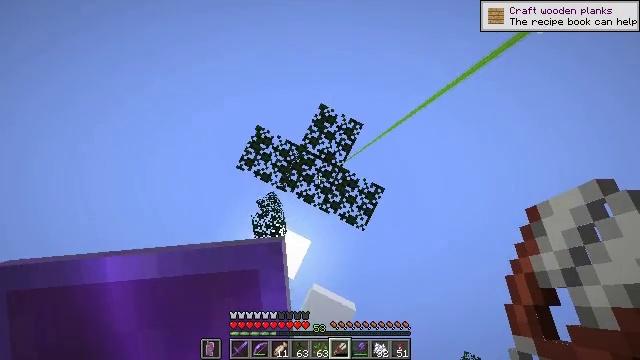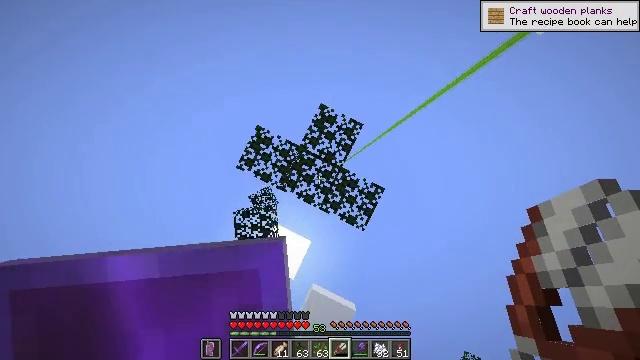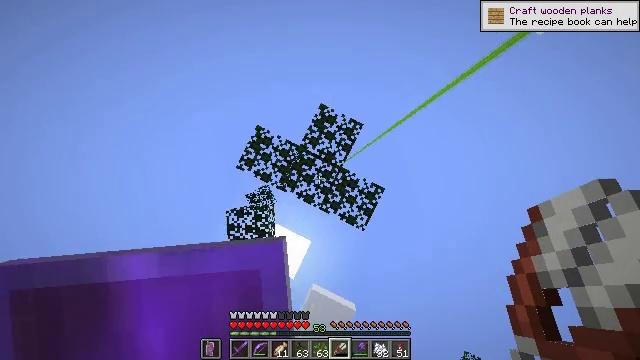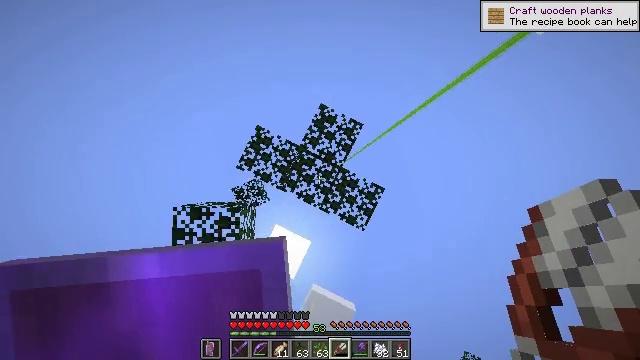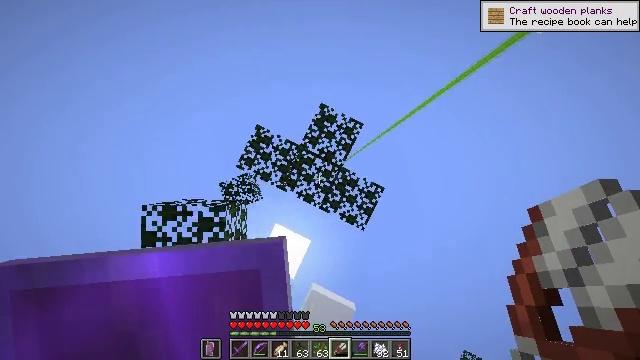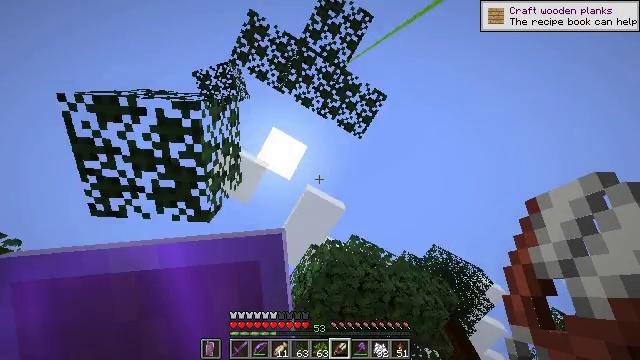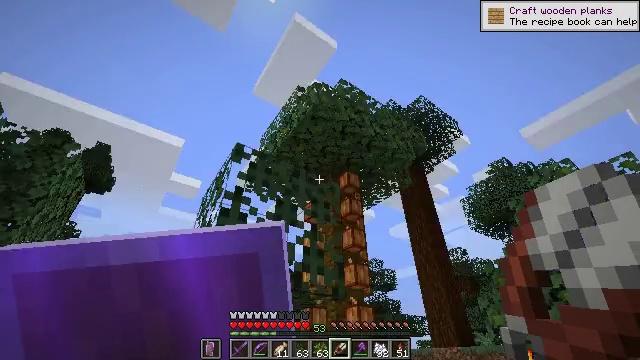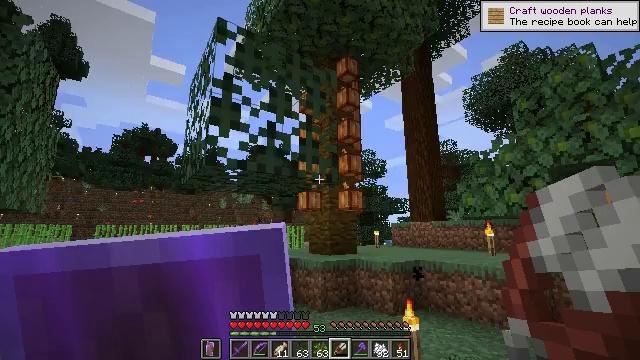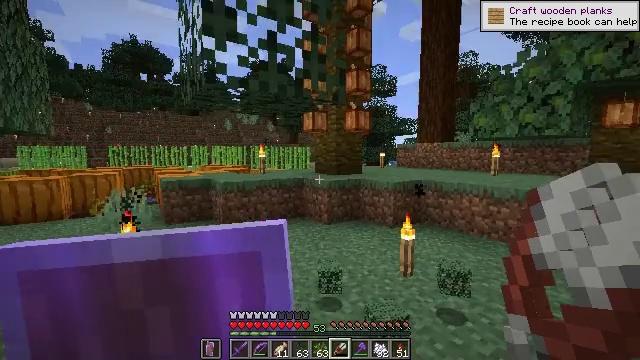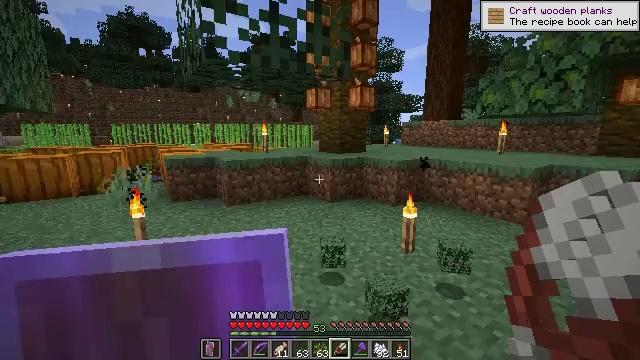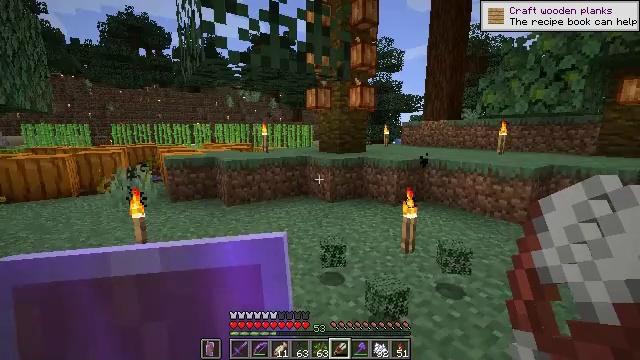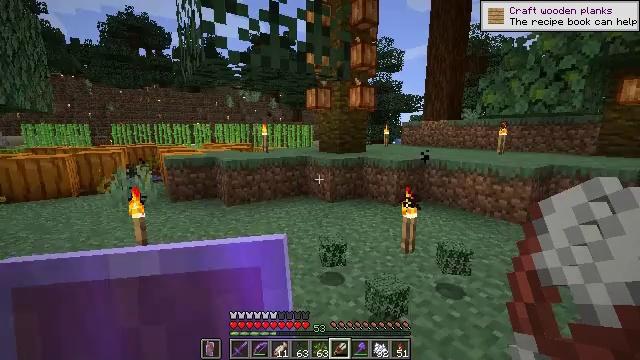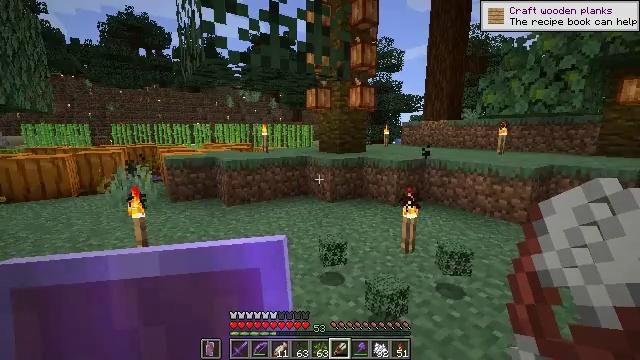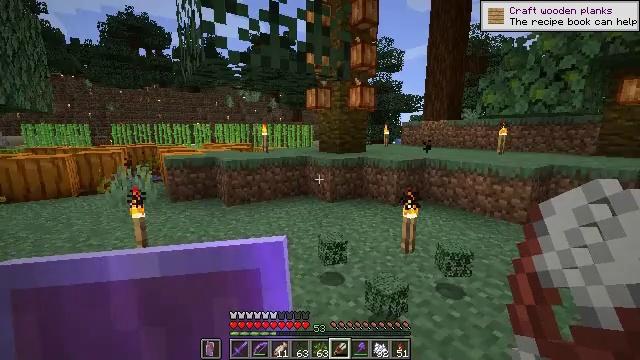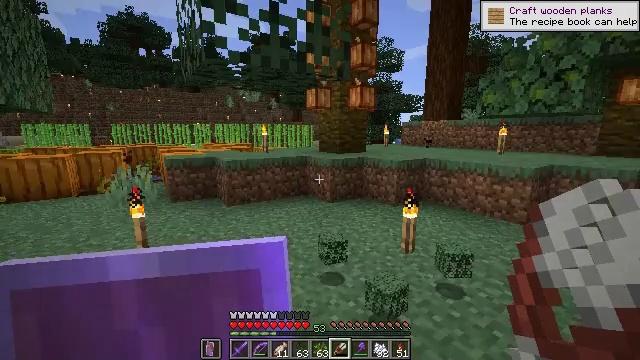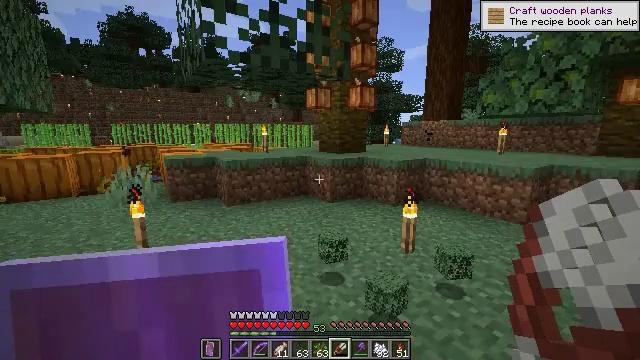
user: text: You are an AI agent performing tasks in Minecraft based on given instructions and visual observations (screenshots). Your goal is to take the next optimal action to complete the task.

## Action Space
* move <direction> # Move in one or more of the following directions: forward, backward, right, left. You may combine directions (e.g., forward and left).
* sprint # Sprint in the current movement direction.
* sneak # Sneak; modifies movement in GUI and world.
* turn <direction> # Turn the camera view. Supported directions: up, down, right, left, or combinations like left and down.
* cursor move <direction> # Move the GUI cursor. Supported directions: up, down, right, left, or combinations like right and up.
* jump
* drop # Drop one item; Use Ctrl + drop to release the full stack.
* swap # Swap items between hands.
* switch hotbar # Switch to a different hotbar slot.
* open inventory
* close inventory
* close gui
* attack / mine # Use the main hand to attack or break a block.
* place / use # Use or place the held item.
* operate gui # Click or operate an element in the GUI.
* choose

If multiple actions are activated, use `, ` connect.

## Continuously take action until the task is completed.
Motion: motion action
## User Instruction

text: Break the spruce leaves to clear the area.
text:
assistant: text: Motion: attack / mine
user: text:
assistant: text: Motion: attack / mine
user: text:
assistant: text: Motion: attack / mine
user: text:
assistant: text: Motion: no_op
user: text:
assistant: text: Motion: turn right and down
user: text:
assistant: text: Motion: turn right and down
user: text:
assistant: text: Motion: turn right and down
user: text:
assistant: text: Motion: turn left and down
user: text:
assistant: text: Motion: turn down
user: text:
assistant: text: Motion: no_op
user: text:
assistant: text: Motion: no_op
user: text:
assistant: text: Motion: no_op
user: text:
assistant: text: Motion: no_op
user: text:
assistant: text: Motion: no_op
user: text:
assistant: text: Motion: no_op
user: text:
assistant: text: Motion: no_op
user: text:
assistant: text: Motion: turn left and up
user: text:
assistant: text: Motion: turn left and up
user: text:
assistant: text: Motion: turn left and up
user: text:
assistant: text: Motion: no_op
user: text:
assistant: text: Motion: attack / mine
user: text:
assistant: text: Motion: attack / mine
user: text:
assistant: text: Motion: attack / mine
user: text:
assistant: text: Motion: attack / mine
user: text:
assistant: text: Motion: attack / mine
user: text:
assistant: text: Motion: attack / mine